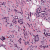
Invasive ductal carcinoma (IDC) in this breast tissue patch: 1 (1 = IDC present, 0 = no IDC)